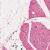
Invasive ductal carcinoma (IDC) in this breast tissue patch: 0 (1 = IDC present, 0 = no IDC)